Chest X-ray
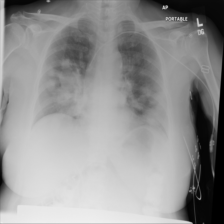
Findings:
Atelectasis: negative
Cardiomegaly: negative
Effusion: negative
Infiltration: negative
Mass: negative
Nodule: positive
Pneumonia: negative
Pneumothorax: negative
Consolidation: negative
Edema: negative
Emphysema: negative
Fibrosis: negative
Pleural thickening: negative
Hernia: negative